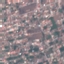
Land use / land cover class: Residential